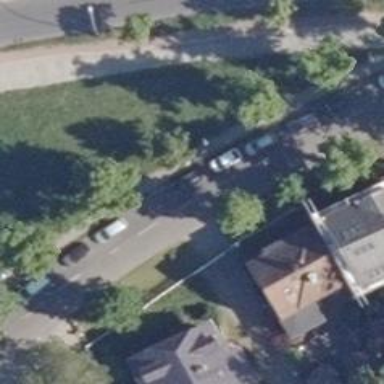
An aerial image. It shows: Residential road with asphalt surface.